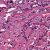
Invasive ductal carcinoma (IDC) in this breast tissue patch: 0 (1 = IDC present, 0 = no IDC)